Question: I've read other posts with similar names, but none of their problems matched mine nor did their solutions solve mine. I have a gridview with a linkbutton field which displays a modal(ish) box. Because the linkbutton field calls server side instead of client-side I couldn't get a JQUERY modal form to work. Instead, on linkbutton click I display an asp panel with CSS to make it look modal(ish). Within that panel I have an asp button that used to exit the modal by setting panel.visible = false.
However, when I click on the "exit" button it never calls the btnExitProject_Click sub procedure which hides the panel. Usually in design mode of Visual Studio I can double click on a button and it will show the "onClick" event in the server side code; however, right now it takes me to the page_load sub. I'm not sure what's going on. Other buttons on the page, outside of the panel work just fine and the "Join Project" button (see pic) which calls a jquery function works just fine as well.
'''
<asp:Panel ID="pnlProjectInfo" runat="server" Visible="false">
<div class="overlay"></div>
<div class ="projectPanel">
<span class="spanStyle">Project Code: </span><asp:Label ID="lblProjectCode" runat="server" Text="[proj code]" CssClass="lblStyle1"></asp:Label><br /><br />
<span class="spanStyle">Entry Date: </span><asp:Label ID="lblEntryDate" runat="server" CssClass="lblStyle1"></asp:Label><br /><br />
<span class="spanStyle">Project: </span><br />
<asp:TextBox ID="tbProject" runat="server" Width="500px" CssClass="tbStyle1"></asp:TextBox><br />
<span class="spanStyle">Organization: </span><br />
<asp:TextBox ID="tbOrgName" runat="server" Width="395px" CssClass="tbStyle1" Enabled="false"></asp:TextBox><br />
<span class="spanStyle">Project Leader: </span><br /><asp:TextBox ID="tbProjLeader" runat="server" Width="196px" CssClass="tbStyle1"></asp:TextBox><br />
<span class="spanStyle">Description: </span><br /><asp:TextBox ID="tbDescription" runat="server"
Height="50px" Width="500px" TextMode="MultiLine" CssClass="tbStyle1"></asp:TextBox><br />
<span class="spanStyle">Comment: </span><br /><asp:TextBox ID="tbComment" runat="server"
Height="50px" Width="500px" TextMode="MultiLine" CssClass="tbStyle1"></asp:TextBox><br />
<br />
<span class="spanStyle">Project Members: </span>
<br />
<asp:GridView ID="gvProjectMembers" runat="server" AutoGenerateColumns="False"
CellPadding="3"
Width="512px" Font-Names="Arial" GridLines="Vertical" BackColor="White"
BorderColor="#333333" BorderStyle="Solid" BorderWidth="1px"
CssClass="projMembersGV">
<RowStyle BackColor="#ecf1ef" ForeColor="Black" HorizontalAlign="Center"
VerticalAlign="Top" />
<Columns>
<asp:BoundField DataField="individual_first_name" HeaderText="First Name" />
<asp:BoundField DataField="individual_last_name" HeaderText="Last Name" />
<asp:BoundField DataField="percentage_effort" HeaderText="Effort" />
<asp:BoundField DataField="participation_description"
HeaderText="Participation" />
<asp:BoundField DataField="active_indicator" HeaderText="Active" />
<asp:CommandField ButtonType="Button" ShowEditButton="True" />
</Columns>
<FooterStyle BackColor="#CCCCCC" ForeColor="Black" />
<PagerStyle BackColor="#999999" ForeColor="Black" HorizontalAlign="Center" />
<EmptyDataTemplate>
No members assinged to this project in the database.
</EmptyDataTemplate>
<SelectedRowStyle BackColor="#008A8C" Font-Bold="True" ForeColor="White" />
<HeaderStyle BackColor="#333333" Font-Bold="True" ForeColor="White" />
<AlternatingRowStyle BackColor="#ecf1ef" />
</asp:GridView>
<br />
<button id="create-user" type="button">Join Project</button> <!-- displays a jquery modal -->
<asp:Button ID="btnExitProject" runat="server" Text="Close" CssClass="btnClose" CausesValidation="false" Enabled="true" />
</div>
</asp:Panel>
'''
Here's a look of the panel:

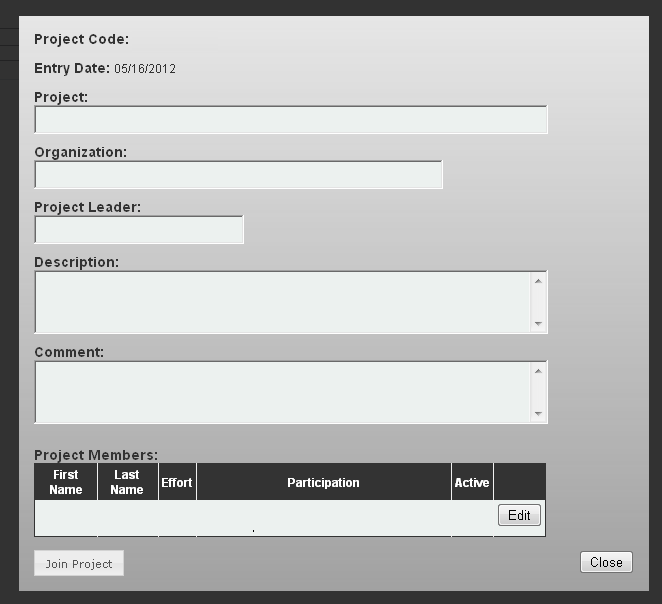
Answer: I decided to use JQuery instead of a server-side onclick event. This actually proved to be a great idea because the response time is much much quicker.
Replaced my btnExitProject with:
'''
<input type="button" id="close_modal" value="Close"/>
'''
I then added some jquery to the top of my page within the $(document).ready(function() {
'''
$("#close_modal")
.button()
.click(function() {
$("#<%=pnlProjectInfo.ClientID %>").hide();
});
'''
This just says that when the button with the "close_modal" id is clicked I need to hide my asp panel. Because the panel is asp the ID given to it in the code is not what the actual ID is read as, thus I had to put '"#<%=pnlProjectInfo.ClientID %>"' to reference the panel.
Thanks for your help guys!